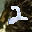
Label: 2